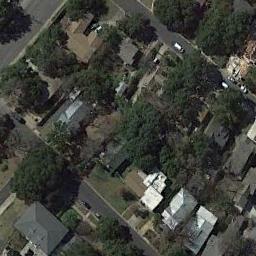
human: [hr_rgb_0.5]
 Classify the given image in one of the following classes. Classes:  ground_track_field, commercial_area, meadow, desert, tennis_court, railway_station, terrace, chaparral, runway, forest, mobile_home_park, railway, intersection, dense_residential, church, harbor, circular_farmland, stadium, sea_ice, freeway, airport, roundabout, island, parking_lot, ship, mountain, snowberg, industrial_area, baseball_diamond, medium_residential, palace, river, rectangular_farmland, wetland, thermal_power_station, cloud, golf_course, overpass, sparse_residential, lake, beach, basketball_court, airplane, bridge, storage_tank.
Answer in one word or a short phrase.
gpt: medium_residential